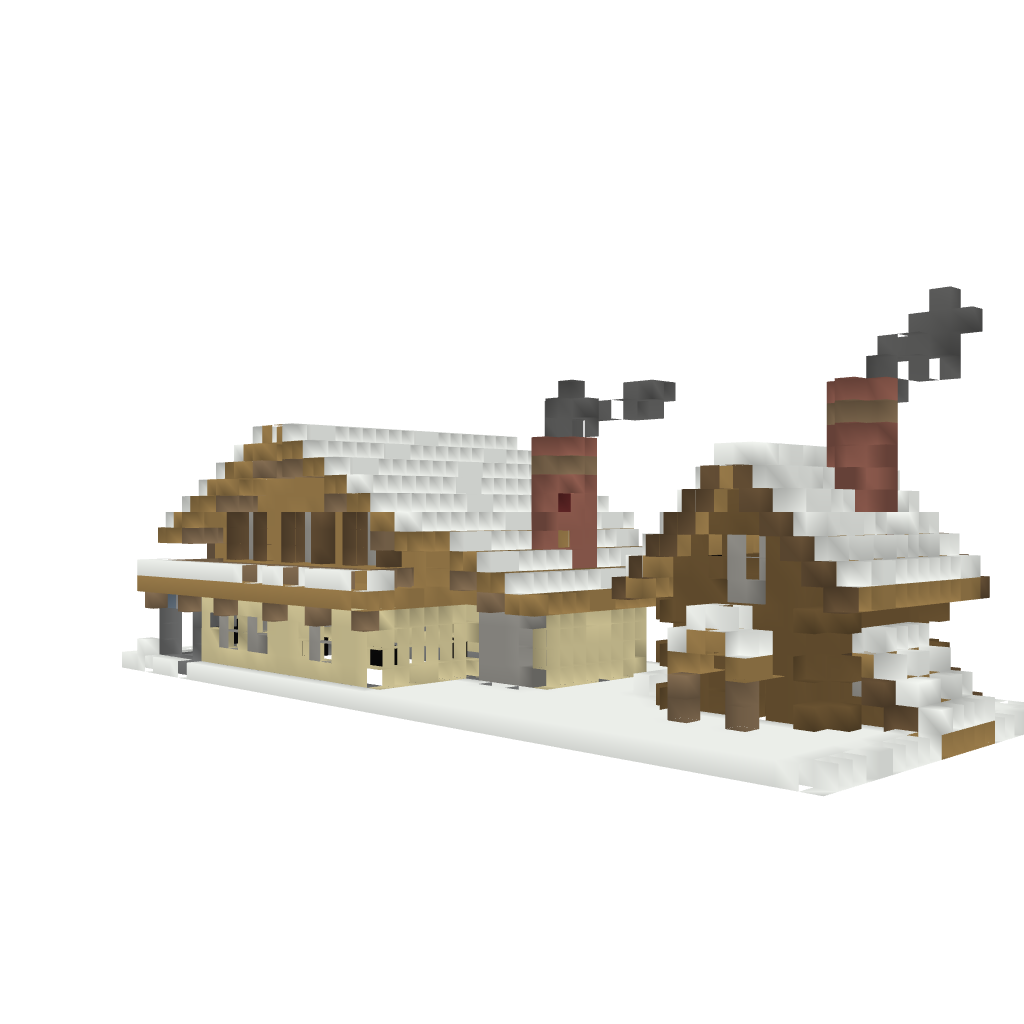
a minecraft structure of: Winter Houses